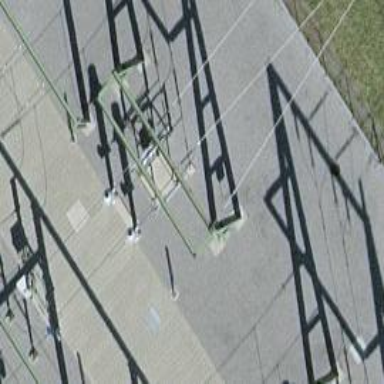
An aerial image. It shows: Power line carrying busbar.